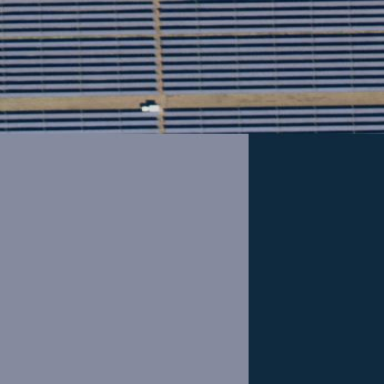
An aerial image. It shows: Solar power generator using photovoltaic method with solar photovoltaic panel types.